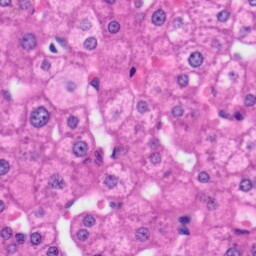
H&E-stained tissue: Liver